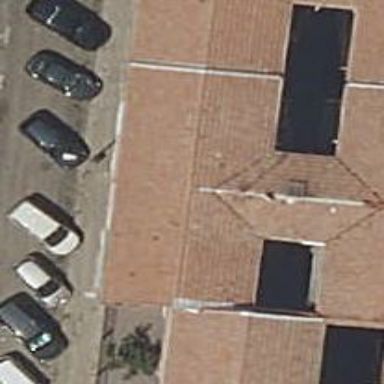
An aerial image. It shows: Building.